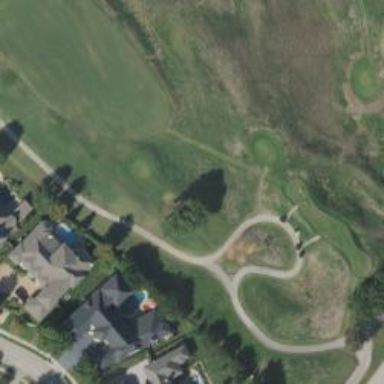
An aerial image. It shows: Path for both road and golf.